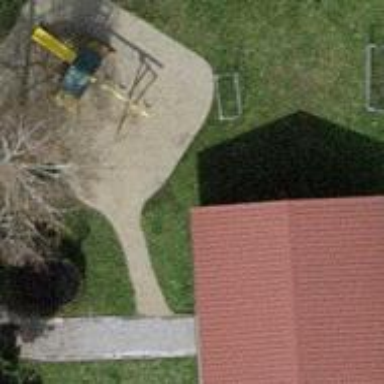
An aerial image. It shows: Playground area for leisure land.